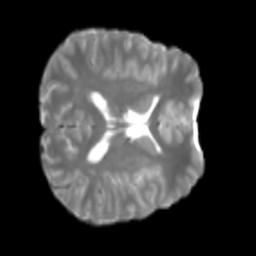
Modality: T2w
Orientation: axial
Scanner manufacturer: siemens
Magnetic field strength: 3 T
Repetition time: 4 s
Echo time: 0.0594 s